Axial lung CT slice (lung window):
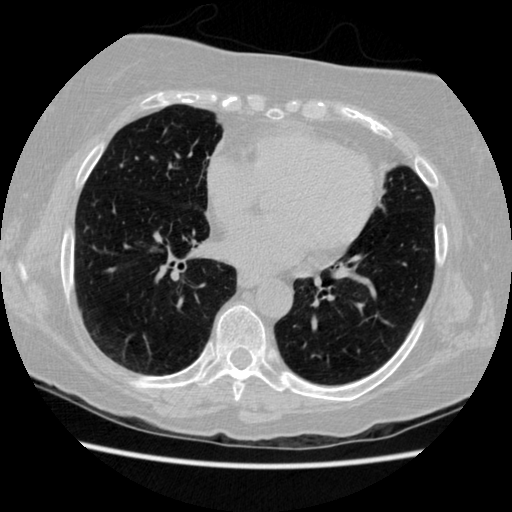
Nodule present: no